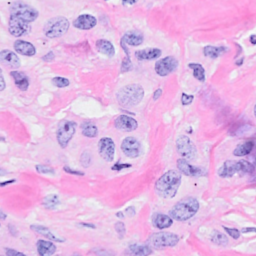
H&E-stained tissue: Breast